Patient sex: M
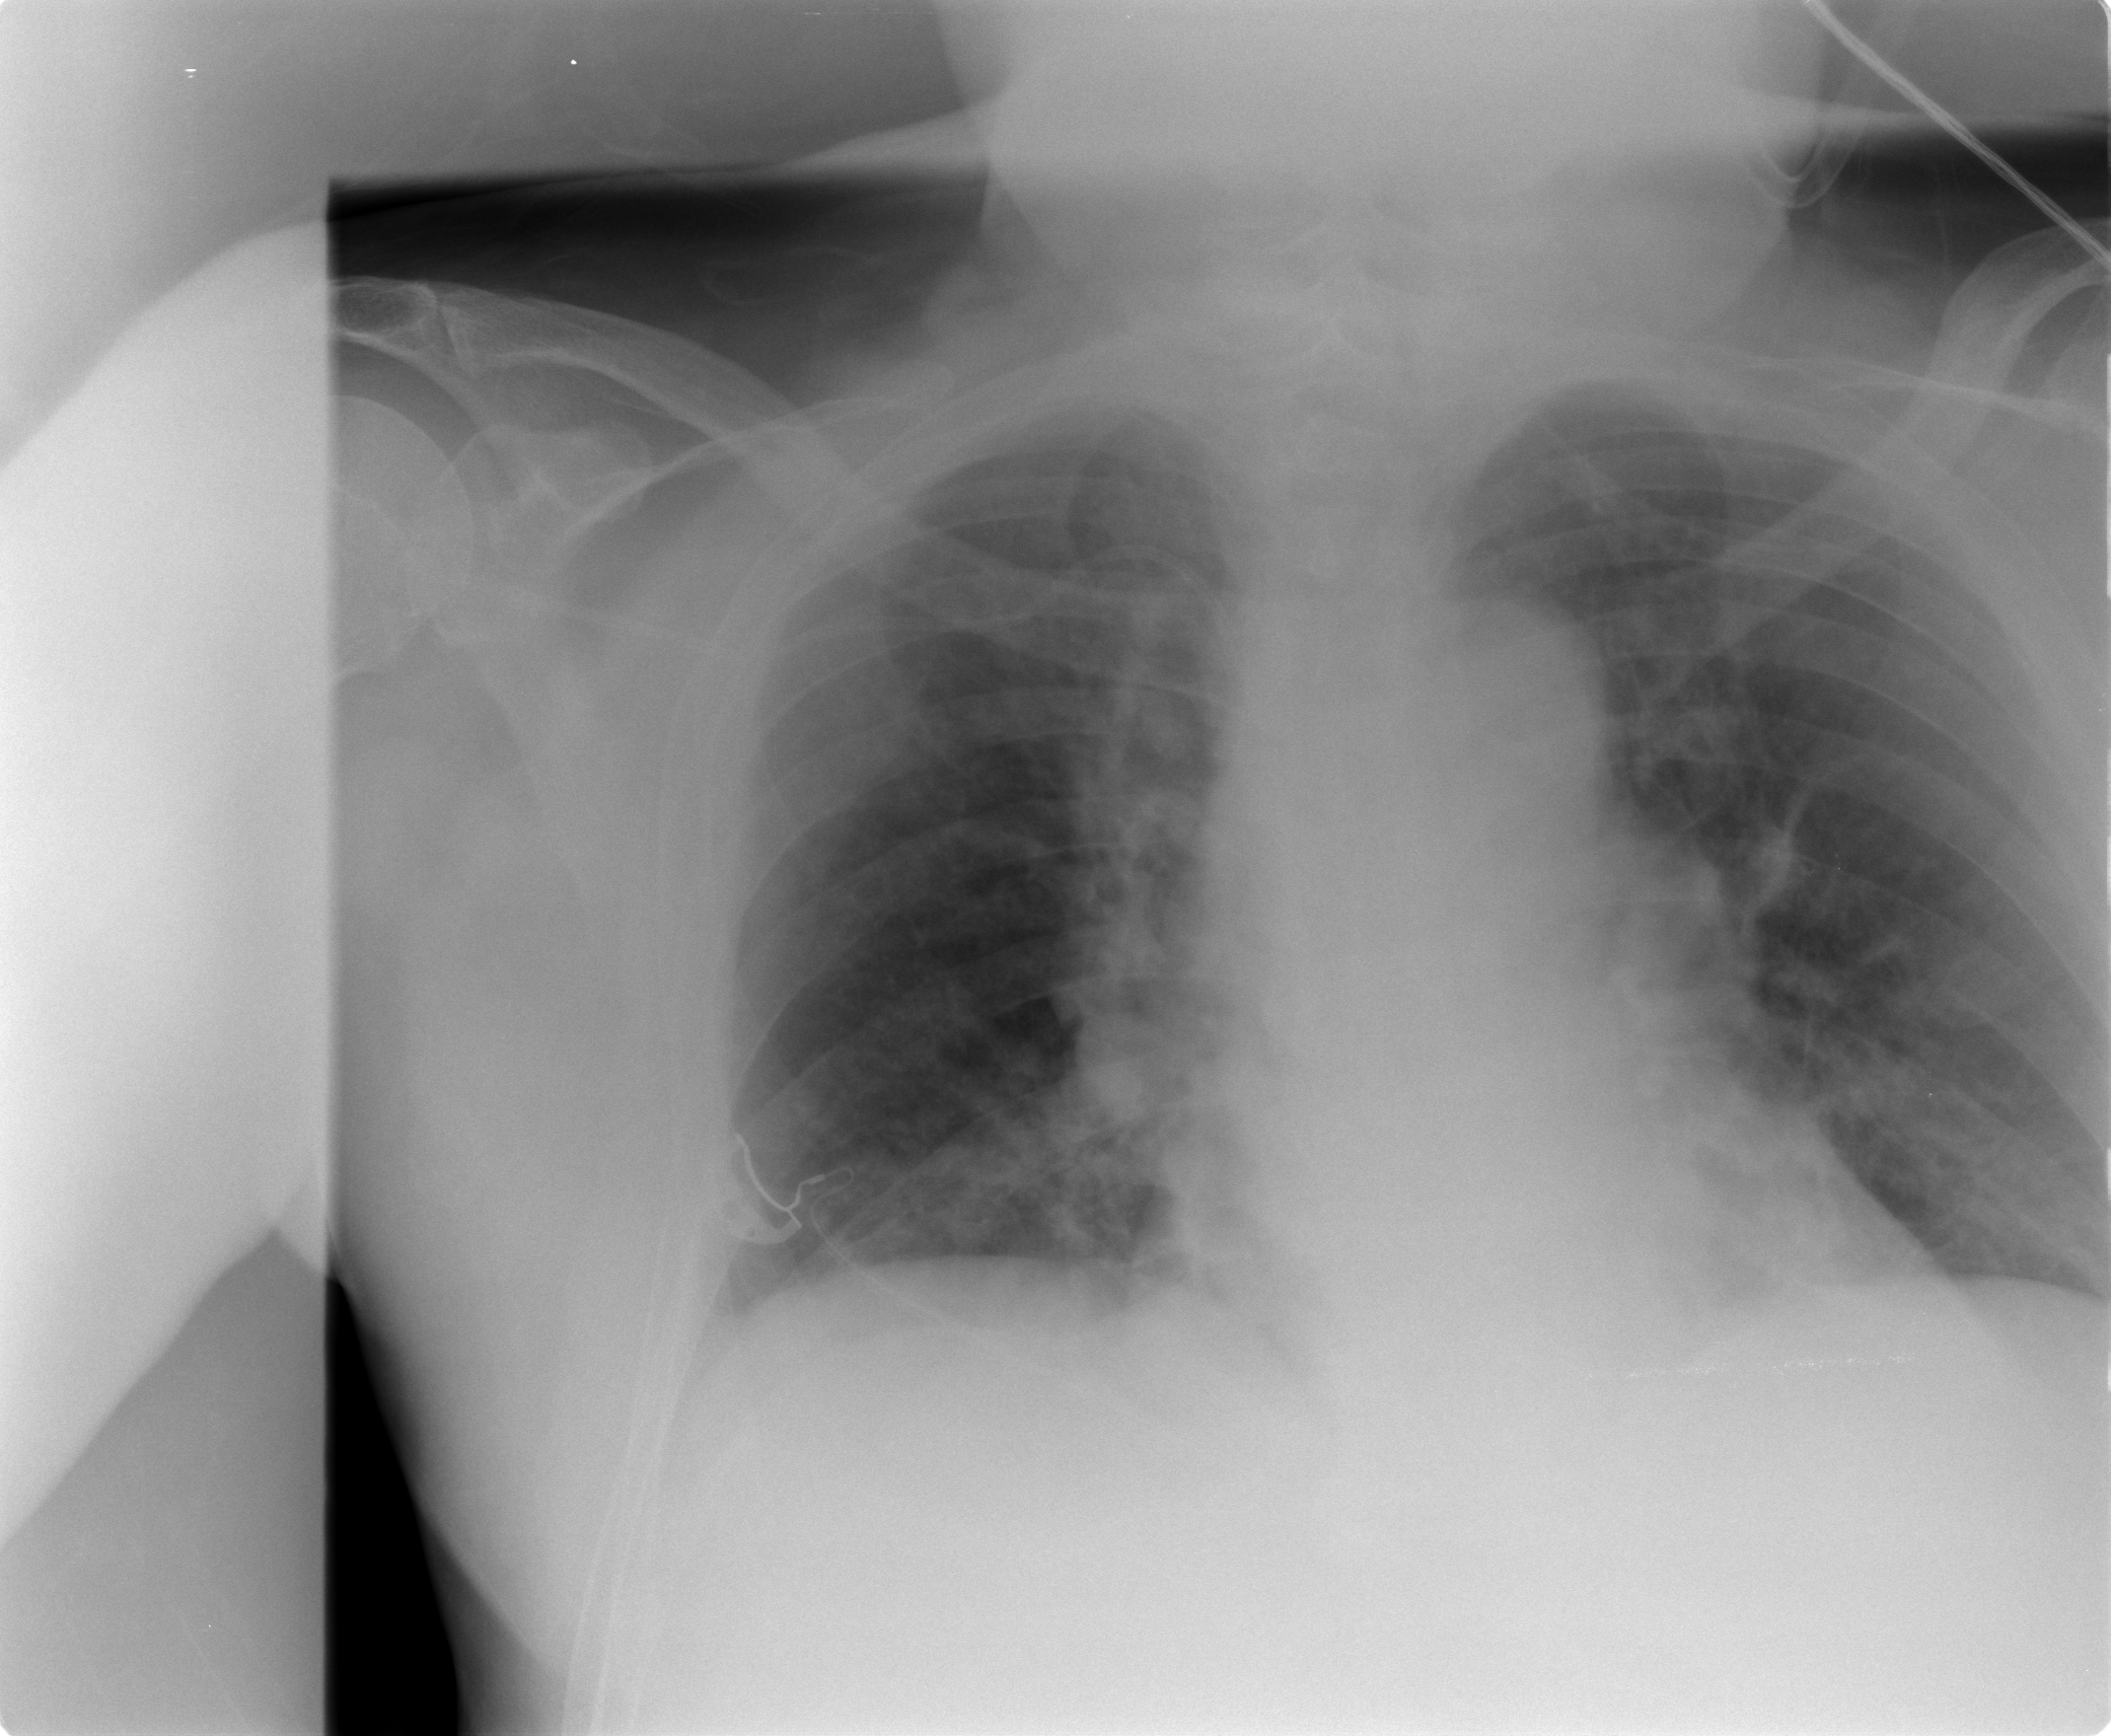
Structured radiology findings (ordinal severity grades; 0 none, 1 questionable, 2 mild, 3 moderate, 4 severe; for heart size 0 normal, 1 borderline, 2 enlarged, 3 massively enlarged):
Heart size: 0
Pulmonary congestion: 2
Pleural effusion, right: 0
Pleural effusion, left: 0
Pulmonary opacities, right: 1
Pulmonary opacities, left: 0
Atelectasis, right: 2
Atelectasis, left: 0